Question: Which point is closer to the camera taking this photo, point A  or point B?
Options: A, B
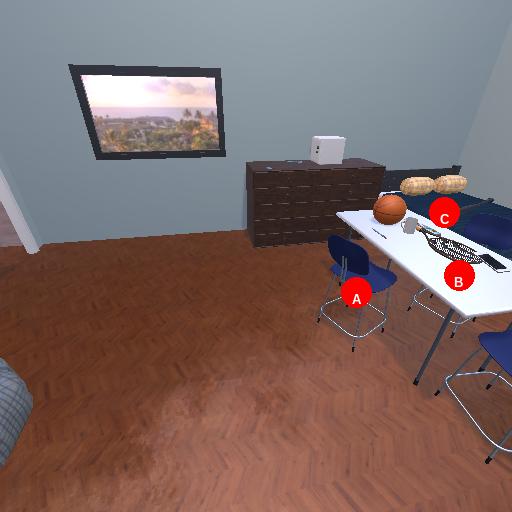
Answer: A